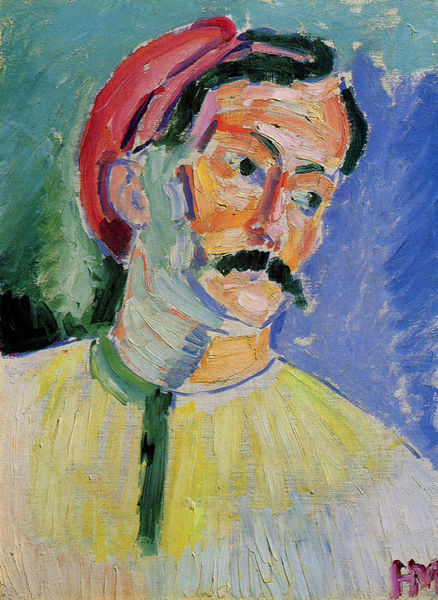
Titel: André Derain
Künstler: Henri Matisse
Standort: London
Institution: Tate Gallery
Schlagwörter: berg, blau, gemälde, himmel, mann, schatten, gelb, grob, grün, bunt, haar, hintergrund, hut, licht, mund, nase, pastell, schwarz, stirn, weiss, blick, rot, expressionismus, malerei, bart, hemd, kappe, mütze, schnurrbart, augen, band, blass, gesicht, kragen, mensch, bildnis, portrait, porträt, signatur, öl, brücke, pastos, haare, halbfigur, brustbild, spanien, moderne, schnäuzer, duktus, schnurbart, pastellfarben, schnauzbart, schnauzer, tusche, münchen, künstler, seite, klassische moderne, pinselstrich, halbportrait, hintergund, schurbart, oberlippenbart, blauer reiter, matisse, grundfarben, henri matisse, jawlensky, werefkin, arbig, jawlesky